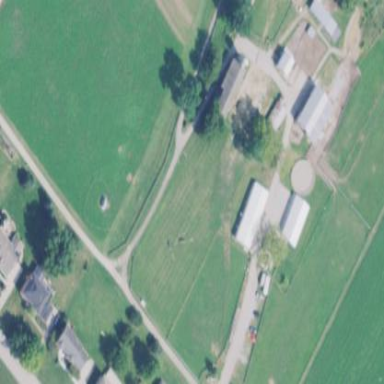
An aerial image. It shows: Farmyard area.